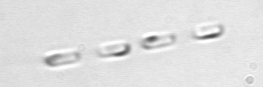
Label: Skeletonema